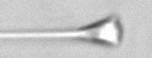
Label: Asterionellopsis_glacialis